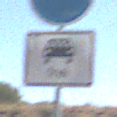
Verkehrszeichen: MehrfachbesetzePersonenkraftwagenFrei
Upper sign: Busssonderstreifen
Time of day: Midday
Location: Outdoor (RoadRail)
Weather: Clear
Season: Summer
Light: Natural